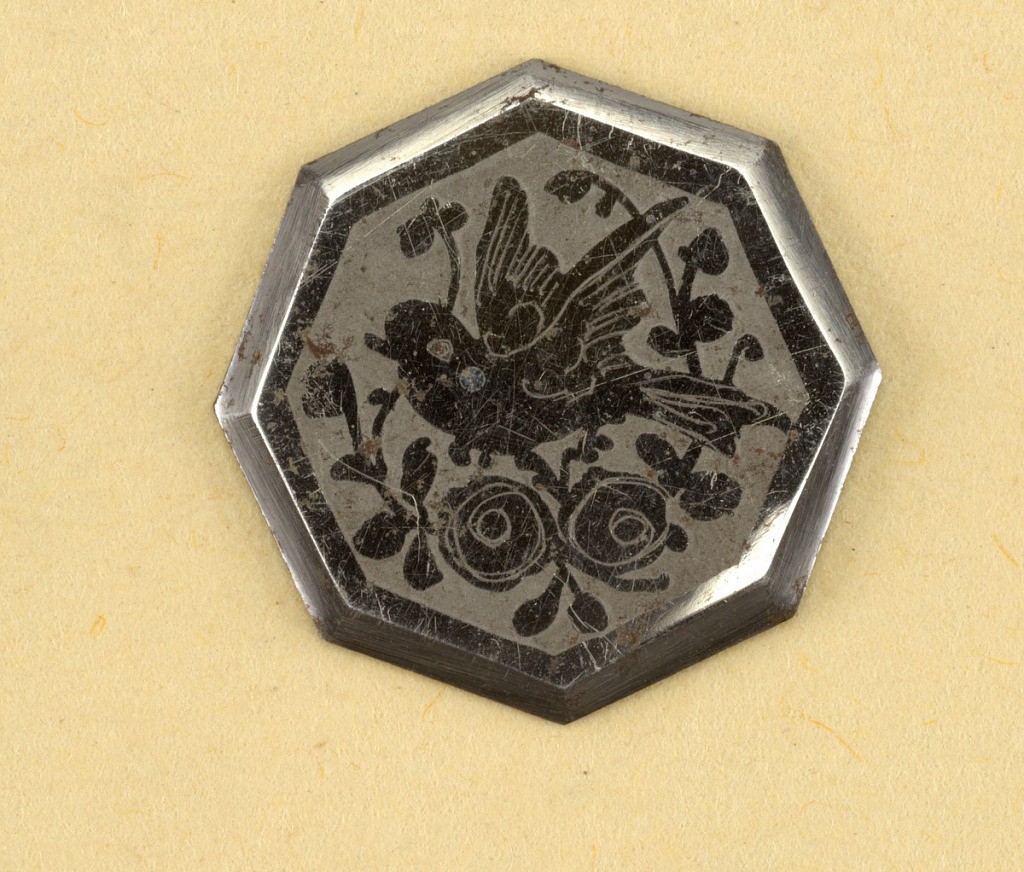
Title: Button
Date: mid-19th century
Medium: Steel
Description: Eight-sided flat buttons ornamented with design of a bird and a flowering spray in steel, on a dull ground.
Component -c is on Cooper Union Exhibition card 8